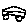
Label: car